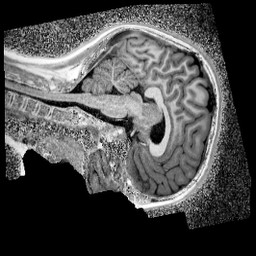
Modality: UNIT1_denoised
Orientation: sagittal
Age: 11
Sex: female
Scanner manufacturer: siemens
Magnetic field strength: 3 T
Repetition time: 4 s
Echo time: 0.00299 s